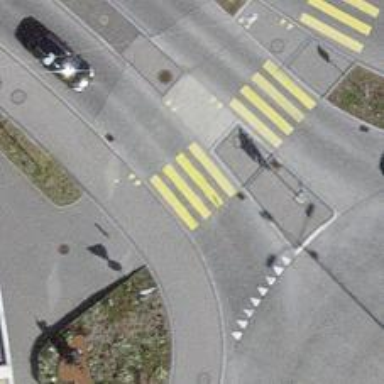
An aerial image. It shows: Uncontrolled zebra crossing on the road.